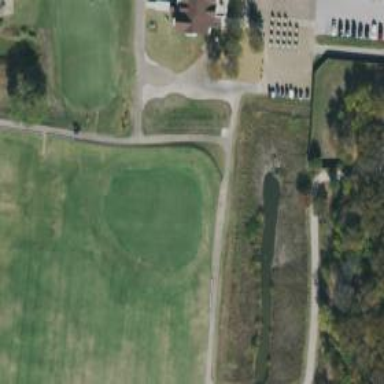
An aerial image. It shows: Path bridge over golf course.